Question: Thanks a lot.I am beginning of android.I am trying a CheckBox button.I make a small project. See my project photo:
1.why the list of CheckBox is not same position, it's like a random?
Check my Xml code:
2.I am using android:layout_marginTop="30dp", android:textSize="20dp", Is it perfect rules in declaretion? It will be same support all devices?

'''
<CheckBox
android:id="@+id/checkBox1"
android:layout_width="wrap_content"
android:layout_height="wrap_content"
android:text="Wonton Soup "
android:layout_marginTop="30dp"
android:layout_gravity="center"
android:textSize="20dp"
/>
<CheckBox
android:id="@+id/checkBox2"
android:layout_width="wrap_content"
android:layout_height="wrap_content"
android:text="Egg Drop Soup "
android:layout_gravity="center"
android:layout_marginTop="10dp"
android:textSize="20dp"
/>
<CheckBox
android:id="@+id/checkBox3"
android:layout_width="wrap_content"
android:layout_height="wrap_content"
android:text="French Fries "
android:layout_gravity="center"
android:textSize="20dp"
android:layout_marginTop="10dp"
/>
'''
Again a lot of Thanks.
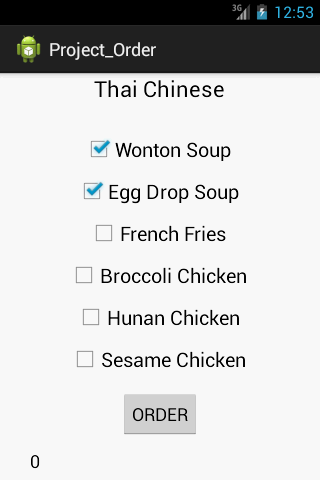
Answer: Since your Text length is not same for all Checkbox. Put value in the max length filed of the text view. Like
'''
<?xml version="1.0" encoding="utf-8"?>
<LinearLayout xmlns:android="http://schemas.android.com/apk/res/android"
android:layout_width="match_parent"
android:layout_height="match_parent"
android:gravity="center"
android:orientation="vertical" >
<CheckBox
android:id="@+id/checkBox1"
android:layout_width="wrap_content"
android:layout_height="wrap_content"
android:layout_marginTop="30dp"
android:maxWidth="125dp"
android:text="French Fries /Testsatrs"
android:textSize="20dp" />
<CheckBox
android:id="@+id/checkBox2"
android:layout_width="wrap_content"
android:layout_height="wrap_content"
android:layout_marginTop="10dp"
android:text="French Fries "
android:textSize="20dp"
android:maxWidth="125dp"/>
<CheckBox
android:id="@+id/checkBox3"
android:layout_width="wrap_content"
android:layout_height="wrap_content"
android:text="French Fries "
android:maxWidth="125dp"
android:textSize="20dp"
android:layout_marginTop="10dp"
/>
</LinearLayout>
'''